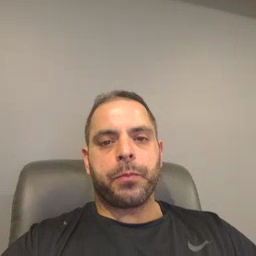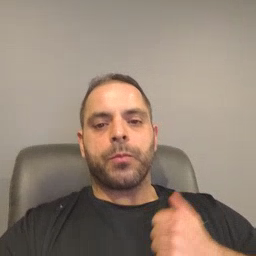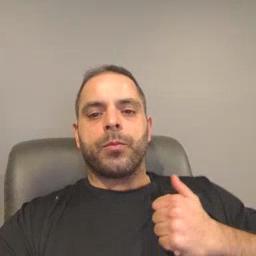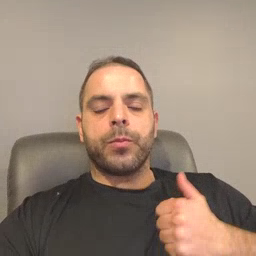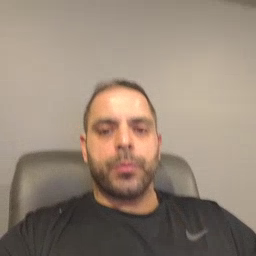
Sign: bath